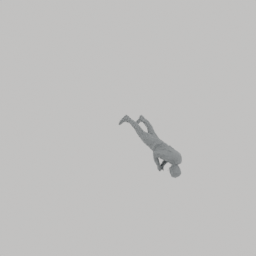
Label: people